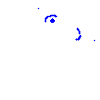
Particle: proton